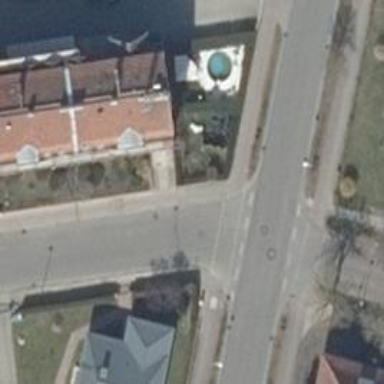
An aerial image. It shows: Residential road with asphalt surface and sidewalks on both sides.